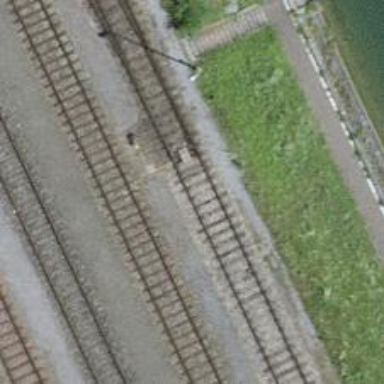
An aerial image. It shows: Railway switch.